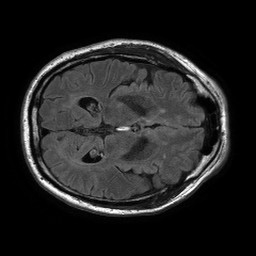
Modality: FLAIR
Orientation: axial
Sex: male
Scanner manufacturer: philips
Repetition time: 11 s
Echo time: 0.125 s